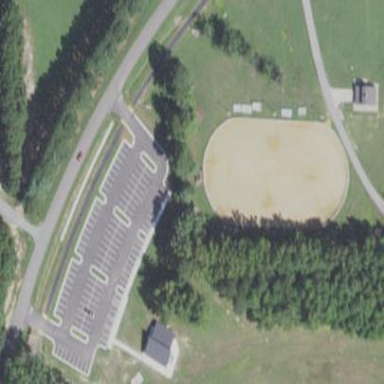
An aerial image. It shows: Equestrian pitch for leisure land sports.